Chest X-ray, PA view. Patient: 46 years old, sex F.
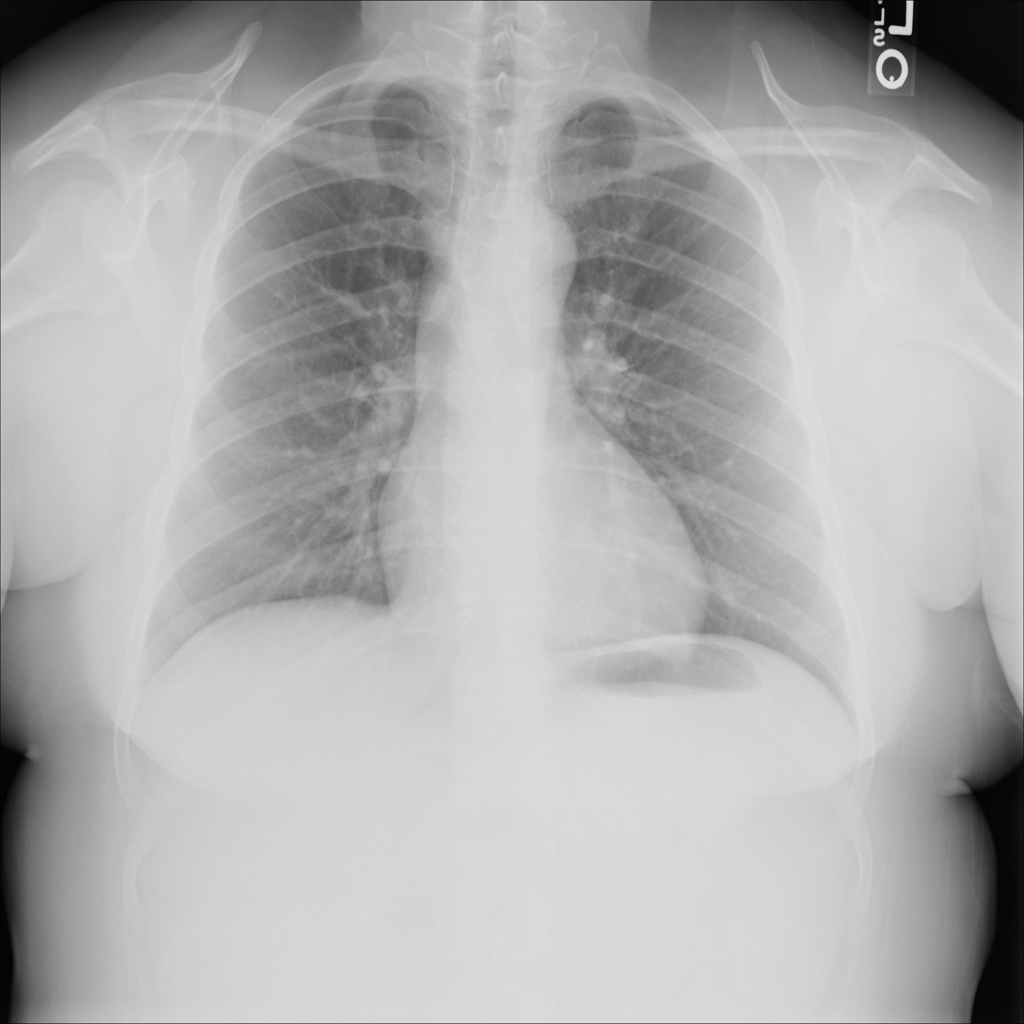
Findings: No Finding